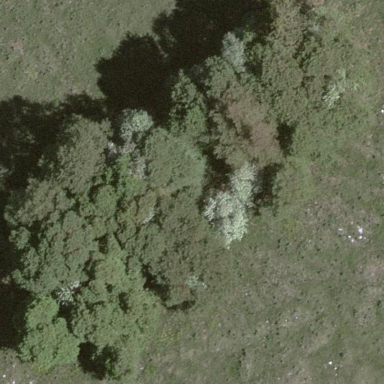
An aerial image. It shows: Forest area.